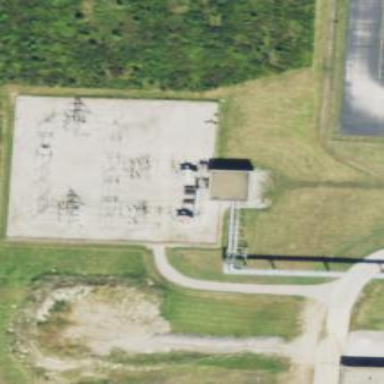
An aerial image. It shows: Industrial power substation.